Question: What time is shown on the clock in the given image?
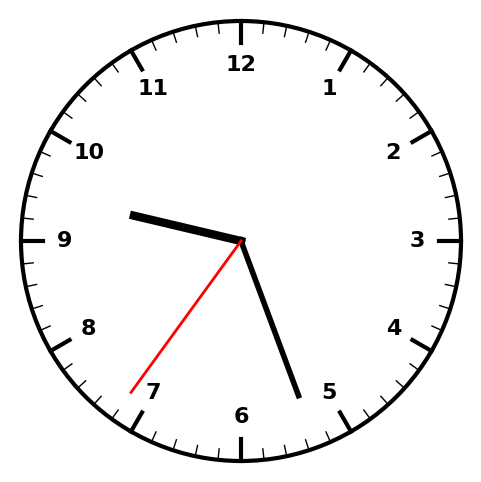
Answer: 09:26:36